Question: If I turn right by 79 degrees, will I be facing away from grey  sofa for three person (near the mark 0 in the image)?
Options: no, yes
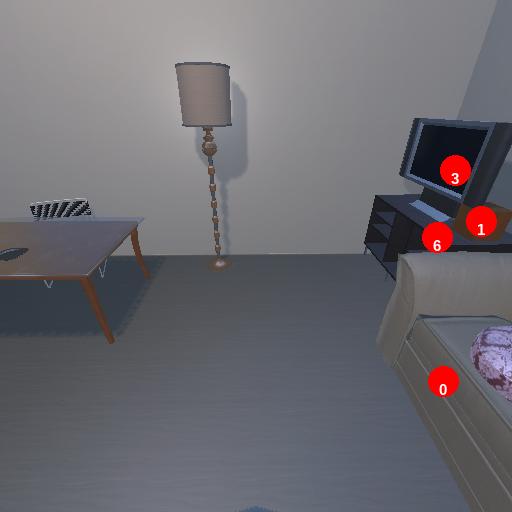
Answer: no